Interaction volume radius: 10 \u00c5
Interaction volume height: 10 \u00c5
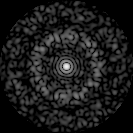
Disorder parameter: 0.8662